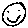
Label: smiley face